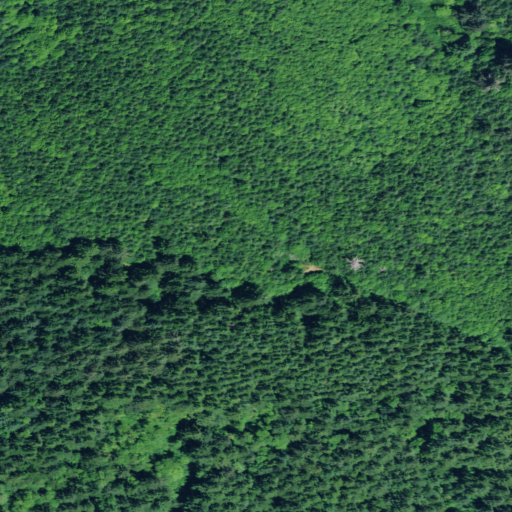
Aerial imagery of cliff(s) in Oregon named The Slide containing evergreen forest, mixed forest, open development, and deciduous forest